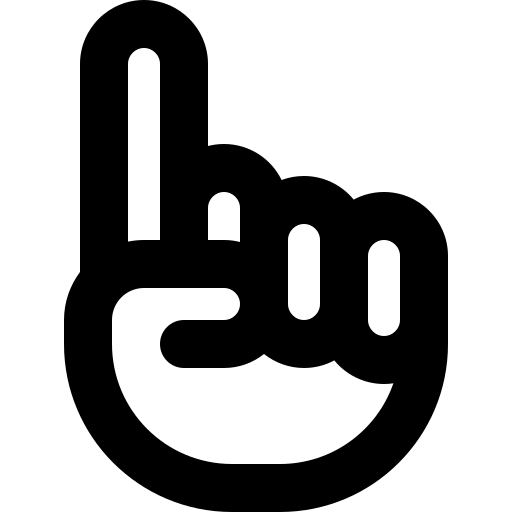
Tags: icon, FontAwesome, fa-icon, outline, hand, point, up